Question: I'm trying to have my ads show up on the the right side of a page. I have set the width of the content & navigation to 75%.
'''
div.comments, div.navigation {
margin-left:1.5em;
margin-right:1.5em;
width: 75%;
}
#content {
margin: 1em 0px;
width: 75%;
float: left;
padding-top: 1.1em;
}
'''
the side bar is set to 200px. Which is much less than 25% on most screen.
But the content still is taking up some extra space display here in the orange.

I cannot figure where this is coming from. I've spent the last hour using google developer tool to resolve it. Below is style.css. The page can be found at <URL> style is what I am trying to achieve.
style.css
'''
/*
Theme Name: Gonzo Daily
Theme URI: http://greatgonzo.net/projects/gonzodaily
Description: Gonzo Daily is flexible-width three-column theme for WordPress. It has a newspaper-like front page, featuring three columns of text for browsers that support CSS columns (currently only Firefox, more to come)<br /><br />Wordpress Widgets ready.<br /><br />The font used in the header is <a href="http://openfontlibrary.org/media/files/gluk/306">Gputeks</a> by<a href="http://openfontlibrary.org/media/people/gluk"> gluk</a>, licensed under <a href="http://scripts.sil.org/OFL">SIL Open Font License</a>.
Version: 1.4
Author: Milen Petrinski - Gonzo
Author URI: http://greatgonzo.net/
Tags: black, two-columns, three-columns, right-sidebar, flexible-width
*/
/**
* Eric Meyer's Reset stylesheet - http://meyerweb.com/eric/thoughts/2007/05/01/reset-reloaded/
*/
html,body,div,span,applet,object,iframe,
h1,h2,h3,h4,h5,h6,p,blockquote,pre,
a,abbr,acronym,address,big,cite,code,
del,dfn,em,font,img,ins,kbd,q,s,samp,
small,strike,strong,sub,sup,tt,var,
dl,dt,dd,ol,ul,li,
fieldset,form,label,legend,
table,caption,tbody,tfoot,thead,tr,th,td {
margin:0;
padding:0;
border:0;
font-size:100%;
font-family:inherit;
vertical-align:baseline;
}
/*
* Created by gluk with FontForge 1.0 (http://fontforge.sf.net)
* This Font Software is licensed under the SIL Open Font License, V.1.1.
* This license is available with a FAQ at: http://scripts.sil.org/OFL.
* Copyright (c) 2008, gluk,(gluksza@wp.pl) with Reserved Font Name Gputeks.
*/
@font-face {
font-family: "Gputeks";
src:url(fonts/Gputeks-Regular.ttf);
font-style: normal;
font-weight: normal;
}
/*
* Created by gluk with FontForge 1.0 (http://fontforge.sf.net)
* This Font Software is licensed under the SIL Open Font License, V.1.1.
* This license is available with a FAQ at: http://scripts.sil.org/OFL.
* Copyright (c) 2008, gluk,(gluksza@wp.pl) with Reserved Font Name Gputeks.
*/
@font-face {
font-family: "Gputeks";
src:url(fonts/Gputeks-Bold.ttf);
font-style: normal;
font-weight: bold;
}
/**
* GLOBALS
*/
html {
background: #fff;
text-align:center;
}
body {
background: #fff;
text-align:justify;
margin:0 auto 0 auto;
padding:0;
max-width:95%;
line-height:1;
color:black;
font-family:Georgia,"Lucida bright","Times new roman",Georgia,"lucida bright",serif;
font-size:11pt;
}
h1, h2 {
font-size:1.8em;
text-align:left;
font-family: "Palatino Linotype", Palatino, Palladio, "URW Palladio L", "Book Antiqua", Baskerville, "Bookman Old Style", "Bitstream Charter", "Nimbus Roman No9 L", Garamond, "Apple Garamond", "ITC Garamond Narrow", "New Century Schoolbook", "Century Schoolbook", "Century Schoolbook L", Georgia, serif;
font-weight:normal;
font-style:normal;
}
h3 {
text-align:left;
font-size:1.2em;
font-weight:bold;
line-height:1.1em;
font-style:italic;
margin-bottom: 1.4em;
}
h4 {
font-size: 1em;
line-height:1.5em;
font-weight:normal;
font-style:normal;
}
hr {
display:none;
}
a {
text-decoration:none;
color:#633B18;
font-weight:inherit;
font-style:inherit;
}
a:visited {
color:#633B18;
}
a:hover {
text-decoration:underline;
color:#AE3000;
/*text-shadow: #666 2px 2px 5px;*/
}
a:focus {
color:#AE3000;
/*outline-width:.1em;*/
}
p {
line-height:1.5em;
margin-bottom:1.5em;
}
li {
line-height:1.5em;
}
ul, ol {
margin-bottom:10px;
list-style:none;
}
table {
border-collapse:collapse;
border-spacing:0;
}
caption, th, td {
text-align:left;
font-weight:normal;
}
blockquote:before,
blockquote:after,
q:before,
q:after {
content:"";
}
blockquote, q {
quotes:"" "";
}
blockquote {
margin:0;
padding:1.15em .5em 1.25em 1.5em;
color:#999;
font-family:Georgia,"Lucida bright","Times new roman",serif;
font-size:1.2em;
font-style:italic;
line-height: 1.25em;
}
blockquote * {
line-height: 1.25em;
margin-bottom:0;
}
abbr {
border-bottom: 1px dotted #633B18;
}
img {
border:none;
}
strong {
font-weight:bold;
font-style: inherit;
}
em {
font-style:italic;
font-weight:inherit;
}
.alignleft {
float:left;
margin: 0 1em 1em 0;
}
img.alignleft {
float:left;
margin-right:1em;
}
img.alignright {
float:right;
margin-left:1em;
}
img.alignright {
float:right;
margin-left:1em;
}
.aligncenter {
display: block;
margin-left: auto;
margin-right: auto;
}
a img.alignright {float:right; margin:0 0 1em 1em}
a img.alignleft {float:left; margin:0 1em 1em 0}
a img.aligncenter {display: block; margin-left: auto; margin-right: auto}
code {
font-family:courier,"courier new", monospace;
}
pre {
display:block;
font-family:courier,"courier new", monospace;
font-size:1em;
line-height:1.5em;
background-color:#eeeeee;
padding:1.5em 1.5em;
margin-top:0em;
margin-bottom:1.5em;
overflow:auto;
}
/**
* HEADER
*/
#header {
padding: 0 1.5em;
text-align:left;
border-bottom:2px solid #AE3000;
}
#header h1, #header p.title {
color:#AE3000;
font-size:2.2em;
font-weight:bold;
font-family: Gputeks, "Lucida Grande", "Lucida Sans Unicode", "Lucida Sans", "DejaVu Sans", "Bitstream Vera Sans", "Liberation Sans", Verdana, "Verdana Ref", sans-serif;
text-align:left;
line-height:2;
/*letter-spacing: 0.1em;*/
margin:0;
}
#header h1 a, #header p.title a {
color:inherit;
text-decoration:none;
}
#header div.description {
color:#999;
text-transform:uppercase;
float:right;
margin-top: -2em;
}
/**
* MAIN NAVIGATION
*/
ul#navigation {
float:right;
margin:0;
margin-top:-2em;
}
ul#navigation li {
display: inline-block;
font-size: 2em;
font-weight:bold;
font-family: Gputeks, "Lucida Grande", "Lucida Sans Unicode", "Lucida Sans", "Bitstream Vera Sans", "Liberation Sans", "DejaVu Sans", Verdana, "Verdana Ref", sans-serif;
margin:0;
margin-left:.5em;
line-height:1;
text-transform:lowercase;
word-spacing: -.2em;
}
ul#navigation li a {
}
ul#navigation li a:hover {
text-decoration:none;
}
/**
* First post on index page
*/
div.latest {
padding: 2em 1.5em 1.5em 1.5em;
margin-bottom:1em;
border-bottom:2px solid #AE3000;
}
div.latest h2 {
font-size: 5em;
color: #000;
line-height: 1em;
}
div.latest h2 a:link,
div.latest h2 a:visited,
div.latest h2 a:active {
color:inherit;
}
div.latest p.details_small {
margin:0;
}
div.latest div.post_content {
margin-top:1.5em;
-moz-column-count: 3;
-moz-column-gap: 1em;
-webkit-column-count: 3;
-webkit-column-gap: 1em;
column-count: 3;
column-gap: 1%;
}
div.post_content > p:first-child:first-line {
font-variant: small-caps;
font-weight:bold;
}
div.post_content > p:first-child:first-letter {
display:block;
float:left;
font-size:2.5em;
line-height: 1em;
padding:0;
margin:0;
padding-top: .2em;
margin-right: .2em;
}
div.latest img {
padding:2px;
background:#AE3000;
border:10px solid #ccc;
max-width:90%;
height: auto;
}
/**
* FIRST MAIN COLUMN
*/
#content {
margin: 1em 0px;
width:79%;
float:left;
padding-top:1.1em;
}
#content.home {
padding-top:0em;
background: none;
border:none;
}
#content.single, #content.archive {
padding-top:0em;
}
#content div.post {
margin: 0 0em 0em .5em;
padding: 0em 1em 1em 1em;
color:#000;
}
#content div.list {
margin: 0 0em 1.6em .5em;
padding: 0em 1em 0em 1em;
color:#000;
border:none;
background:none;
}
#content div.post div.more {
padding-top:.2em
}
#content h1 {
color: #000;
font-size:3em;
line-height: 1em;
margin: 0em 0em .5em .5em;
}
#content div.post h1 {
font-size:3em;
margin: 0em 0em .5em 0em;
}
#content div.list h2 {
font-size:1.4em;
line-height:1.1em;
padding-top:.1em;
margin-bottom:.3em;
}
#content div.post h2 {
margin-bottom: .5em;
}
#content div.post h3 {
margin-bottom: 0;
}
#content div.post h2,
#content div.post h3,
#content div.post h4
{
color: #000;
}
#content div.post h2 a:visited,
#content div.post h3 a:visited,
#content div.post h4 a:visited
{
color:#633B18;
}
#content div.post h2 a:hover,
#content div.post h3 a:hover,
#content div.post h4 a:hover
{
color:#AE3000;
}
#content p.tag-cloud {
margin-top:3em;
}
#content p.tag-cloud a {
color: #000;
}
#content ul, div.latest ul {
list-style-type:square;
padding-left:3em;
}
#content ol, div.latest ol {
list-style-type:decimal;
padding-left:3em;
}
#content img {
padding:2px;
background:#AE3000;
border:10px solid #ccc;
max-width:90%;
margin:10px;
}
#content img.noborder {
border:0px;
padding:0;
background: none;
}
.navigation div {
line-height:1.5em;
margin-bottom:1em;
}
.navigation .prev {
float:left;
width:40%;
}
.navigation .next {
float:right;
width:40%;
text-align:right;
}
.details_small {
font-size:1em;
color:#999;
margin:0;
}
div.list .details_small {
margin-top:-0.2em;
}
div.list p {
margin-bottom:0;
}
.details_small a {
color:#999;
text-decoration:underline;
}
p.date {
text-align:right;
font-size:1em;
color:#999;
}
span.gravatar {
display:block;
float:left;
}
span.gravatar img {
border: 5px solid #999;
}
div.column {
float:left;
}
div.left {
padding-right:0;
width:40%;
}
div.right {
padding-left:0;
padding-right:0;
width:48%;
}
/**
* COMMENTS
*/
div.comments, div.navigation {
margin-left:1.5em;
margin-right:1.5em;
width: 75%;
}
h2#comments{
margin-top:.2em;
margin-bottom:1.5em;
padding-bottom:0em;
font-weight:normal !important;
}
ol.commentlist {
list-style-type: none !important;
list-style-position: inside;
padding-left:0px !important;
margin-left:0px;
padding-bottom:.1em;
}
.commentlist li {
margin-bottom:1.5em;
padding-bottom:.5em;
padding-top:.8em;
border-top:1px solid #999;
}
.commentlist li.author {
border-top:1px solid #AE3000;
}
.commentlist li p {
margin-bottom:0em;
}
.commentlist li p.comment-data {
margin-bottom:1.5em;
}
.commentlist li p.comment-author {
font-size:1.5em;
line-height:1em;
font-family:Georgia,"Lucida bright","Times new roman",serif;
font-style:italic;
/*font-weight:bold;*/
/*font-variant:small-caps;*/
margin-bottom:0em;
}
.commentlist ul li,
.commentlist ol li {
margin-bottom:0;
padding-bottom:0;
border-bottom:0;
}
.commentlist ul {
padding-left:1.5em;
list-style-type:square;
}
.commentlist ol {
padding-left:1.5em;
/*list-style-type:lower-alpha;*/
}
p.nocomments {
padding-bottom:.5em;
border-bottom:1px solid #999;
font-weight:bold;
font-size:1.5em;
line-height:1em;
}
.allowed-tags {
display:none;
}
.commentlist li span.comment_number {
display:none;
float:right;
font-size:40px;
color: #999;
margin-top:.3em;
font-family: Verdana, Helvetica, sans-serif;
}
.commentlist li span.avatar {
display:block;
float:right;
margin:-2px 0px 0 0;
width:60px;
height:60px;
text-align:right;
}
#content .commentlist li span.avatar img.avatar {
display:block;
width:48px;
height:48px;
padding: 2px;
border: 1px solid #999 !important;
background: #eee;
}
#content .commentlist li.author span.avatar img.avatar {
border: 1px solid #AE3000 !important;
}
h2#respond {
margin-bottom:1.5em;
}
/**
* FORMS
*/
#commentform {
margin-bottom:1.5em;
padding-bottom:0em;
border-bottom:1px solid #999;
}
textarea {
width:99%;
}
/**
* RIGHT SIDEBARS
*/
.sidebar {
padding:0px;
float:right;
margin: 0.5em 0 0 0;
}
#sidebarFrame {
float:right;
padding:1em 0px;
width: 200px;
margin: 0 auto;
display: block;
}
.sidebar{
width: 98%;
margin: 0 auto;
}
.sidebar h2 {
font-size:1.3em;
line-height:1.2em;
border-bottom: 1px solid #000;
margin-bottom:.2em;
}
.sidebar ul {
margin-right:1.5em;
}
.sidebar ul li {
margin: 0;
margin-bottom:0.4em;
padding-bottom:.5em;
}
.sidebar h2 {
margin:.2em 0 -.2em 0;
border: none;
padding-bottom:.2em;
}
.sidebar ul {
margin:0 1.5em .2em 0;
padding:0 0 .5em 0;
}
.sidebar ul li {
border:1px solid #999999;
padding:1em 10px .5em 10px;
margin:0;
margin-bottom: 1em;
line-height:1.5em !important;
}
.sidebar ul li:after {
content: ".";
display: block;
height: 0;
clear: both;
visibility: hidden;
}
.sidebar ul li ul,
.sidebar ul li ul li {
border: none;
padding:0;
margin:0;
}
.sidebar img {
float:left;
margin:.3em .5em 0 0;
}
.sidebar .vcard img.photo {
border: 1px solid #999;
background: #eee;
}
.sidebar ul,
.sidebar ul li ul li,
.sidebar ul li ul li ul {
border-bottom:0;
margin:0;
padding-bottom:0;
}
.sidebar ul li ul {
font-size:.9em;
}
.sidebar ul li ul li,
.sidebar ul li ul li {
border-bottom:1px dotted #999;
line-height: 1.7em;
padding:.1em 0;
}
.sidebar ul li ul li:last-child {
border-bottom:none;
}
.sidebar ul li ul li ul {
margin-bottom:0;
padding-left:10px;
border-left:1px solid #aaa;
}
.sidebar a {
/*color: #999;*/
}
.sidebar a:hover {
/*color: #99000e;*/
}
/**
* FOOTER
*/
#footer {
padding:10px;
border-top:2px solid #AE3000;
clear:both;
text-align:left;
font-size:.9em;
}
#footer p {
margin-left:67%;
padding-left:.5em;
padding-top:1.5em;
}
#footer p:first-child {
float:left;
width:65%;
margin-left:0px;
padding-left:1em;
padding-right:0;
padding-top:1.5em;
}
ins.adsbygoogle
{
display:block !important;
margin
}
'''
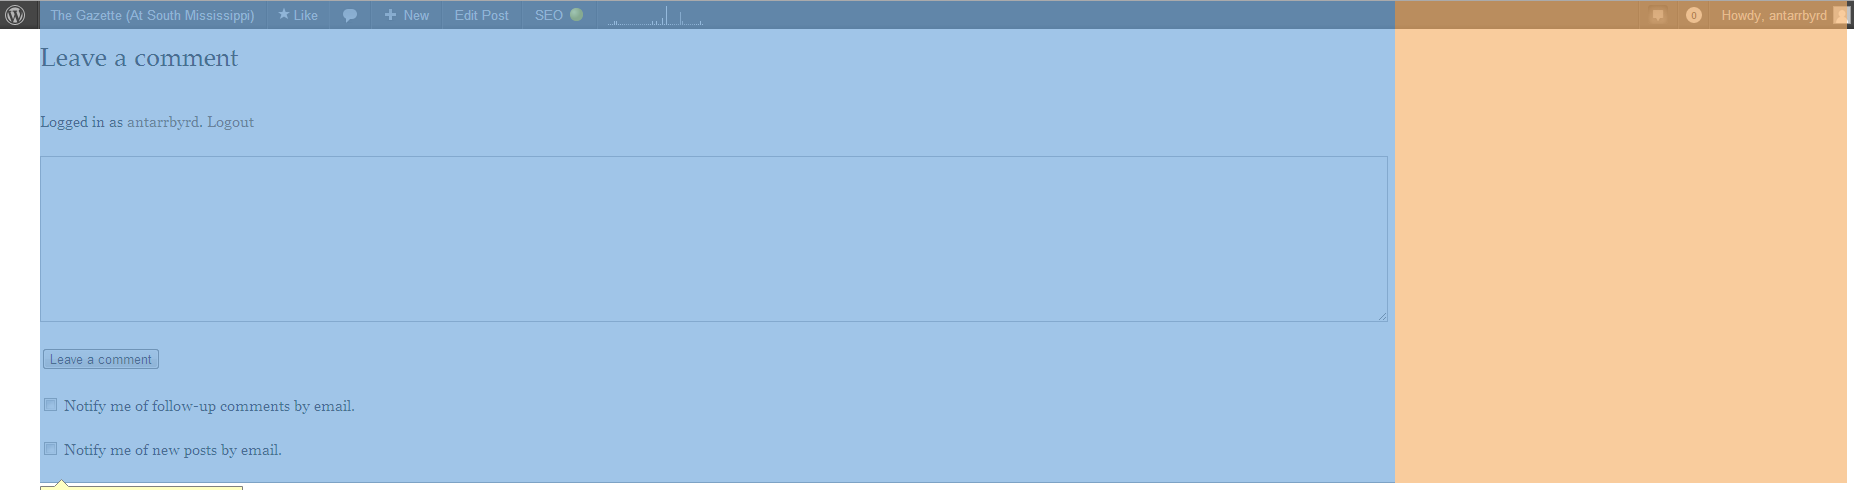
Answer: Your #content says it's width is set @ 79%.
Instead of floating three containers to the left (which is causing this issue) I would put them all in another container and float it to the left:
'''
<div class="floatme">
<div id="#container">..</div>
<div class="..">..</div>
<div class="..">..</div>
</div>
'''
or remove the float from the top 3 and just float the comment to the right.